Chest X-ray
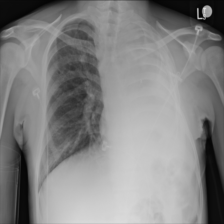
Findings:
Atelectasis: negative
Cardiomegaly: negative
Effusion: negative
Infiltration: negative
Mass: negative
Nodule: negative
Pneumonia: negative
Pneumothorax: negative
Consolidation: negative
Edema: negative
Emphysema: negative
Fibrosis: negative
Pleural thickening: negative
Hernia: negative